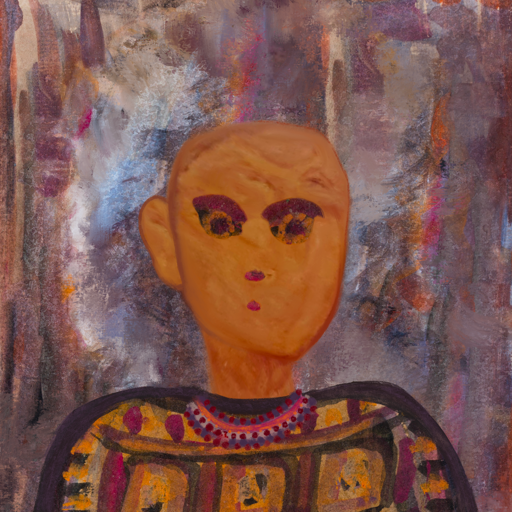
Background: Hypocrite, Head And Neck Front: Pious_Lady, Face Front: Doll, Bust: Doll, Hair Front: Blank, Head Accessory: Blank, Second Necklace: Blank, Necklace: Roy_Bahadur, Baby: Blank